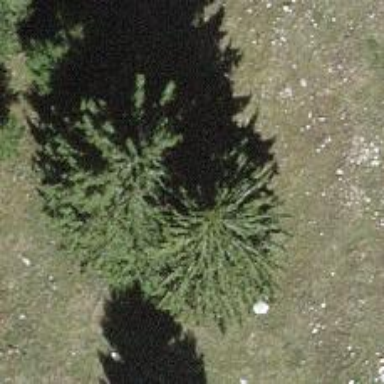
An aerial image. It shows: Agricultural area characterized by evergreen needle-leaved trees.